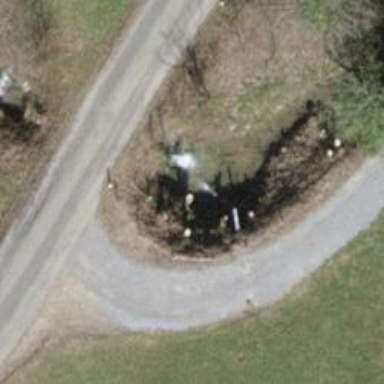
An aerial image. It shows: Culvert tunnel.